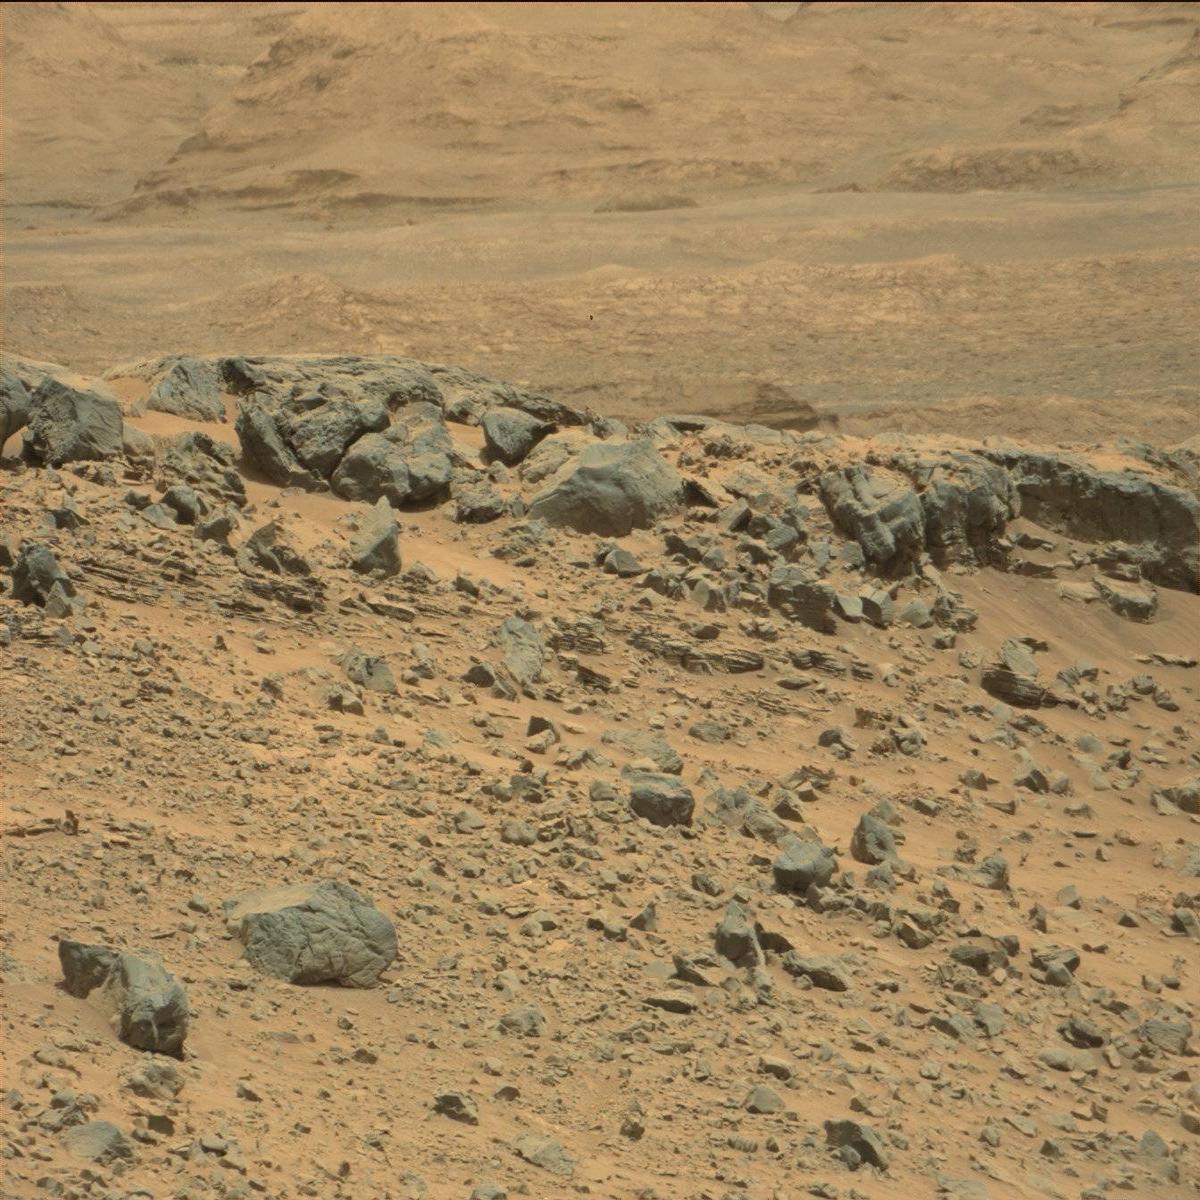
Terrain classes present: Bedrock, Ridge, Sand / Soil